Aerial crown-view tile of a tropical tree (Barro Colorado Island, Panama), acquired 20250414:
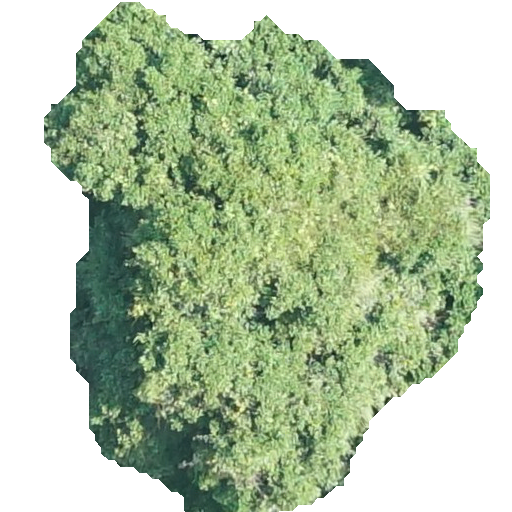
Species: Prioria copaifera
GBIF accepted scientific name: Prioria copaifera
Crown area: 240.495 m²